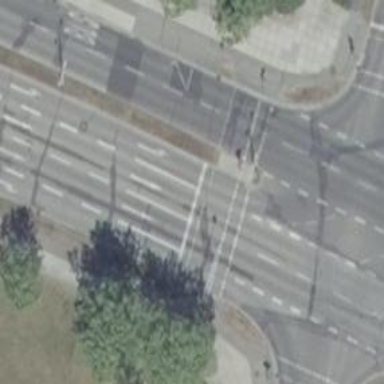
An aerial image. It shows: Road with traffic signals at crossing.